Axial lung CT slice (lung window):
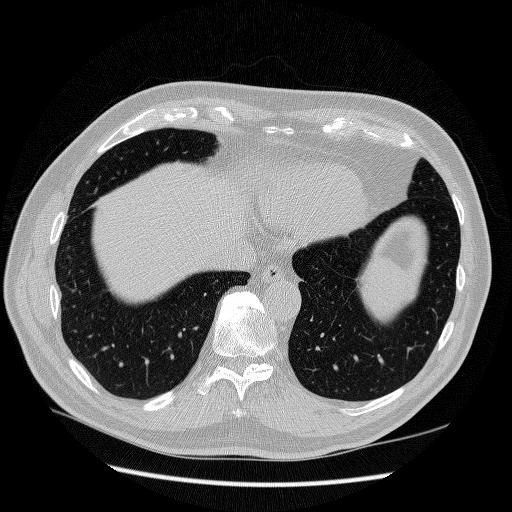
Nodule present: no